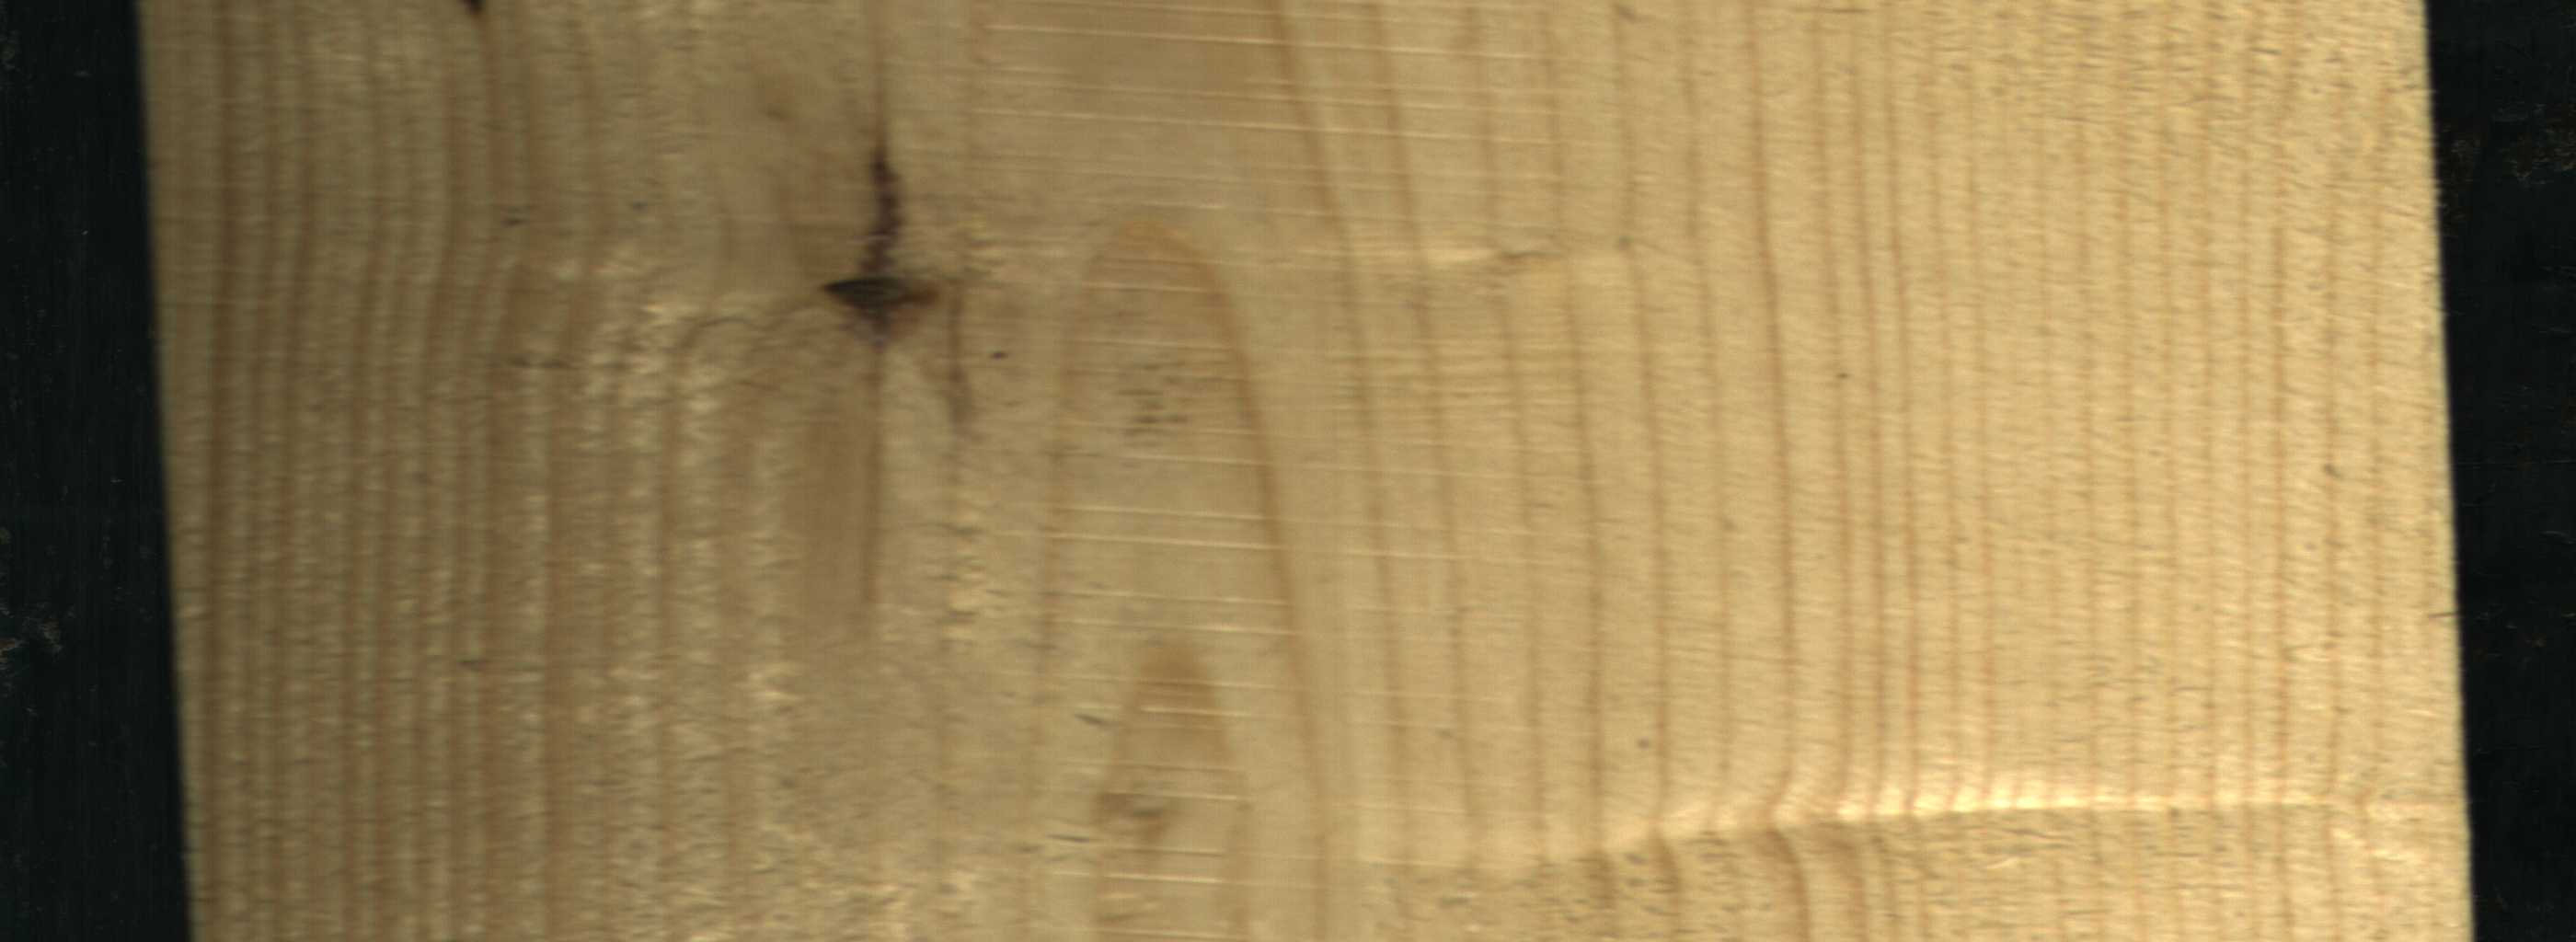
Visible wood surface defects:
resin
Dead_Knot